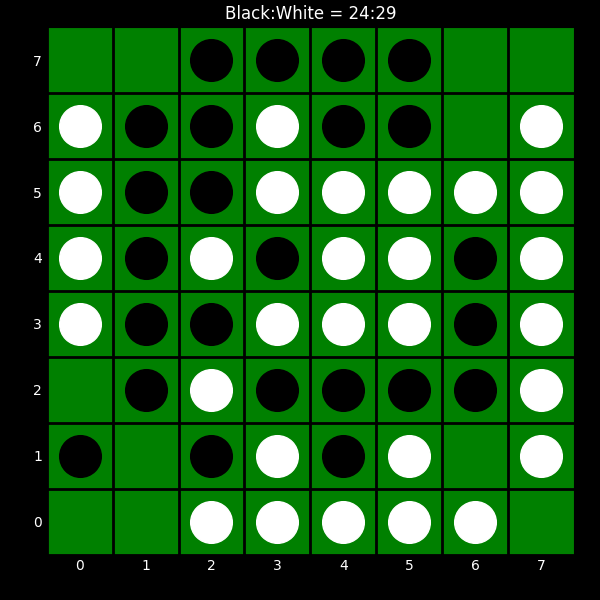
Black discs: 24
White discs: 29